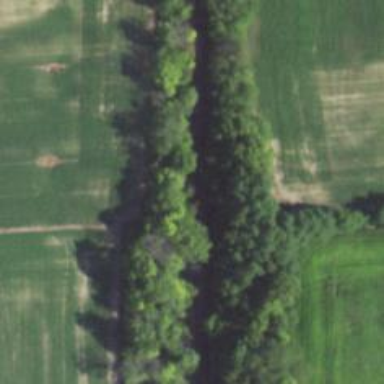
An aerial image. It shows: Row of trees in natural setting.